Question: I'm trying to plot a histogram with a log y scale using ggplot, geom_histogram and scale_y_log10. Most regions (those with counts greater than 1) appear correct: the background is transparent and the histogram bars are filled with the default color black. But at counts of 1, the colors are inverted: black background and transparent fill of the histogram bars. This code (below) generates the example in the graph.
Can anyone explain the cause of this? I understand the problems that come with log scales but I can't seem to find a solution to this. I'm hoping there's a easy fix, or that I overlooked something.
'''
set.seed(1)
df <- data.frame(E=sample(runif(100), 20, TRUE))
ggplot(df,aes(E)) + geom_histogram(binwidth=0.1) + scale_y_log10(limits=c(0.1,100)) + xlim(0,1)
'''

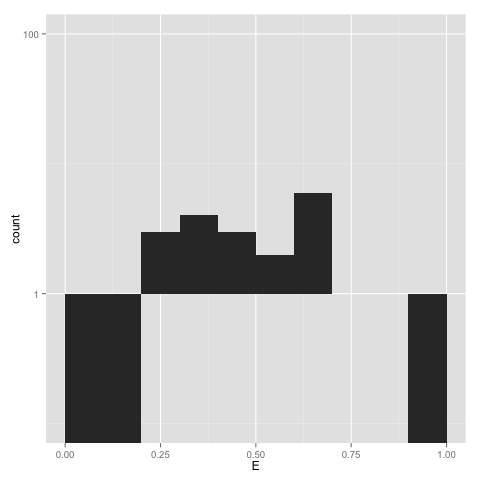
Answer: You can add 'drop=TRUE' to the 'geom_histogram' call to drop bins with zero counts (see '?stat_bin' for details):
'''
set.seed(1)
df <- data.frame(E=sample(runif(100), 20, TRUE))
ggplot(df,aes(E)) +
geom_histogram(binwidth=0.1, drop=TRUE) +
scale_y_log10(limits=c(0.1,100)) +
xlim(0,1)
'''
EDIT: Since the scale starts at 1, it is impossible to display a bar of height 1. As mentioned in <URL>, you can choose to start at different levels, but it may become misleading. Here's the code for this anyway:
'''
require(scales)
mylog_trans <-
function (base = exp(1), from = 0)
{
trans <- function(x) log(x, base) - from
inv <- function(x) base^(x + from)
trans_new("mylog", trans, inv, log_breaks(base = base), domain = c(base^from, Inf))
}
ggplot(df,aes(E)) +
geom_histogram(binwidth=0.1, drop=TRUE) +
scale_y_continuous(trans = mylog_trans(base=10, from=-1), limits=c(0.1,100)) +
xlim(0,1)
'''